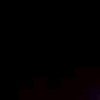
Label: space